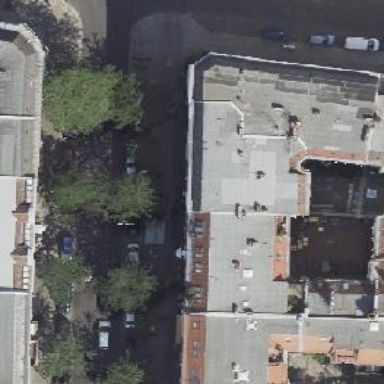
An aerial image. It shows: Cafe.